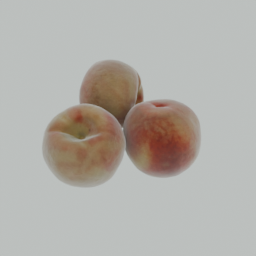
Label: nature